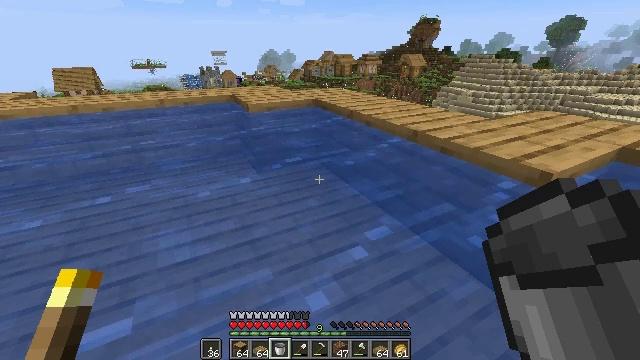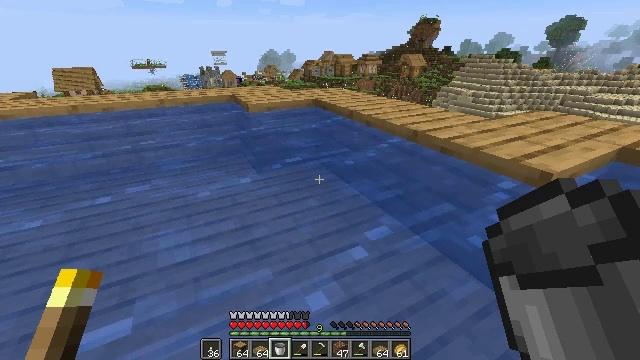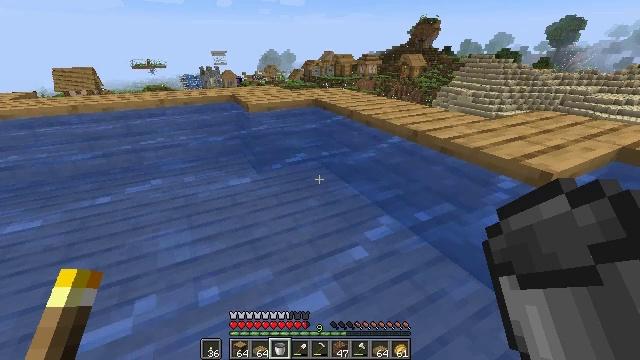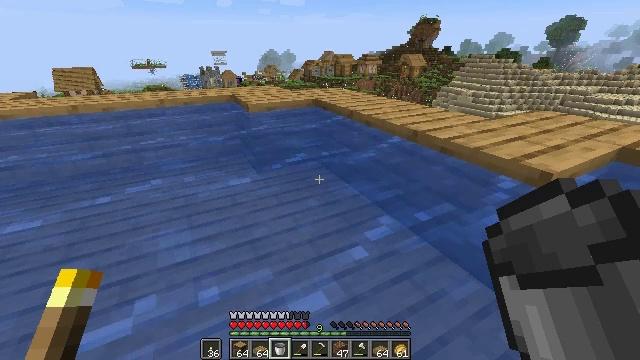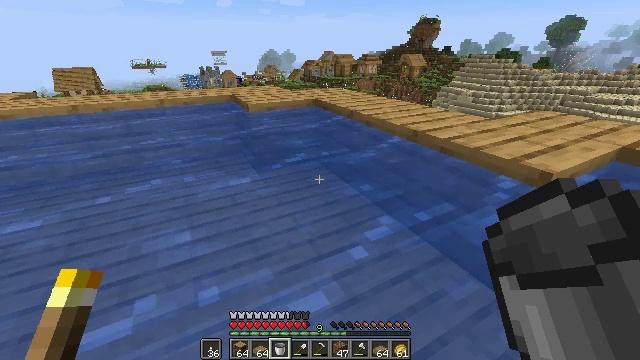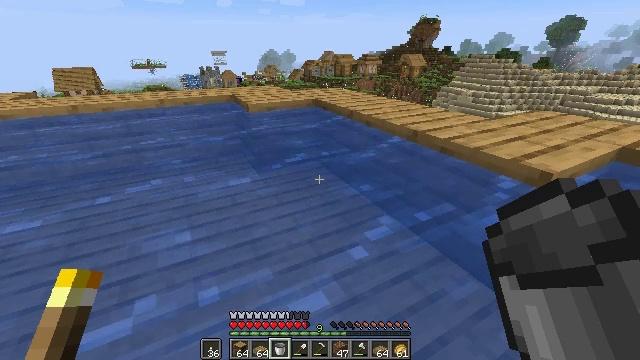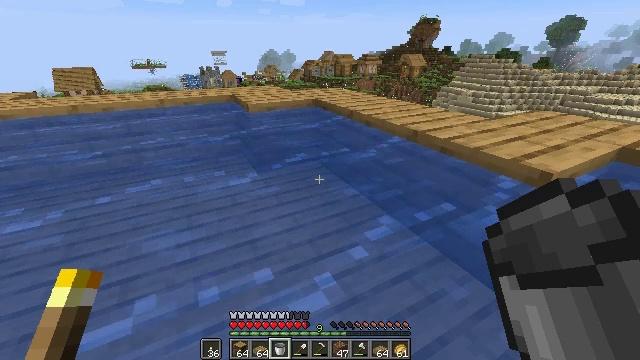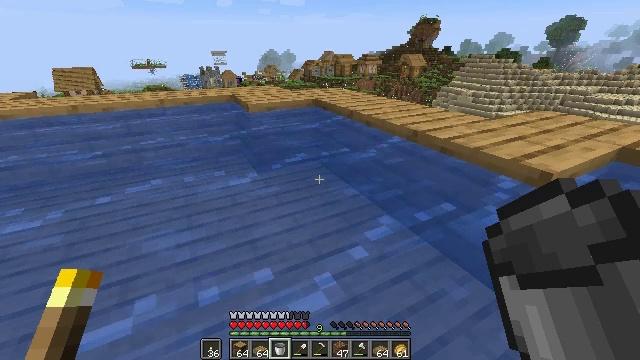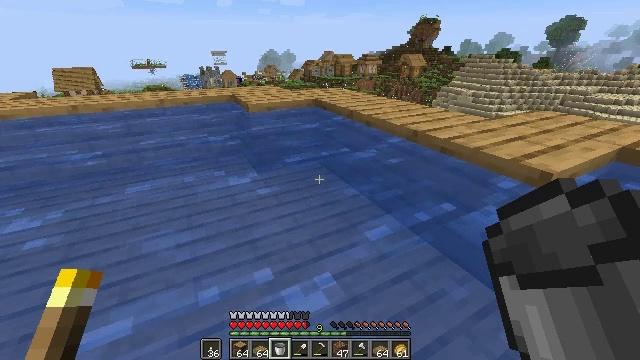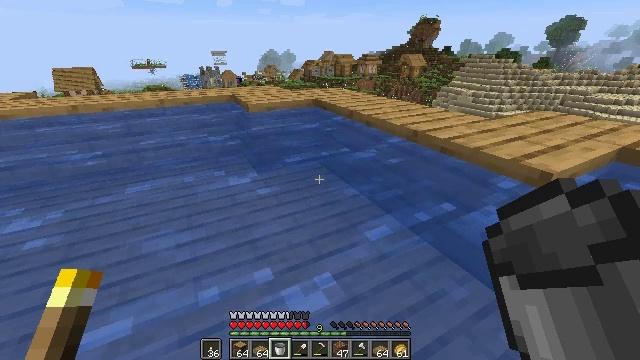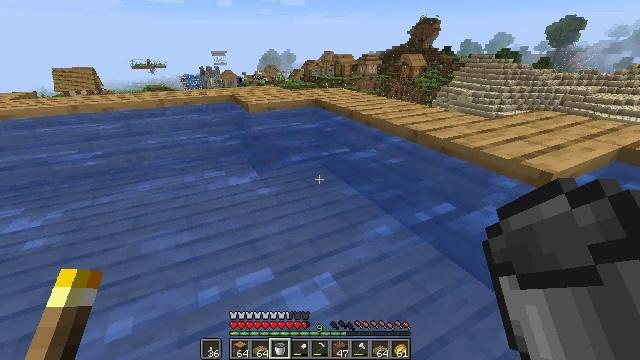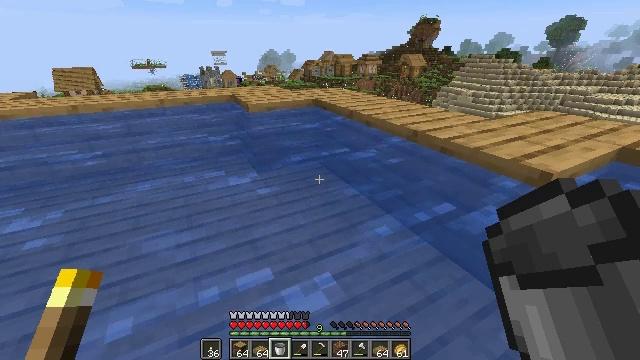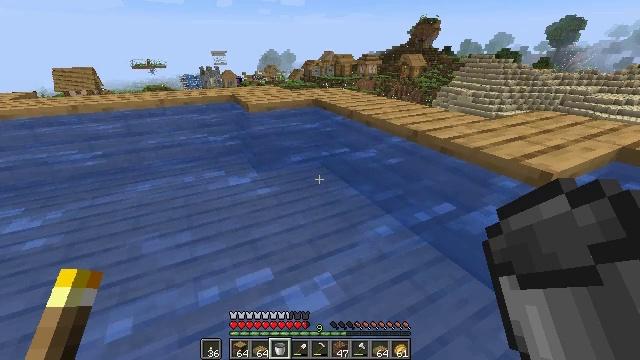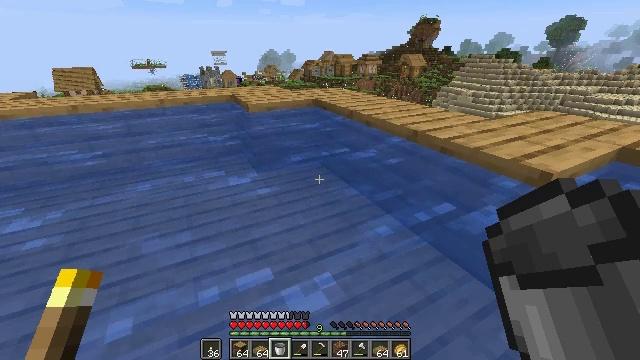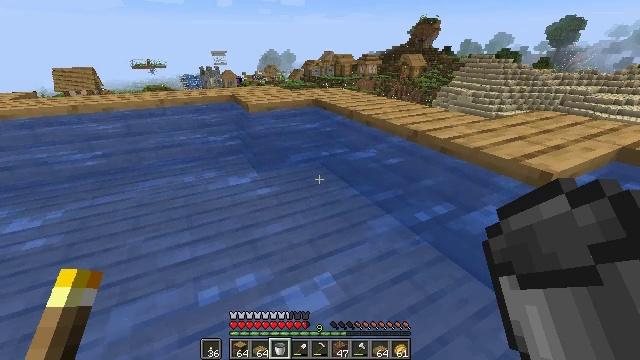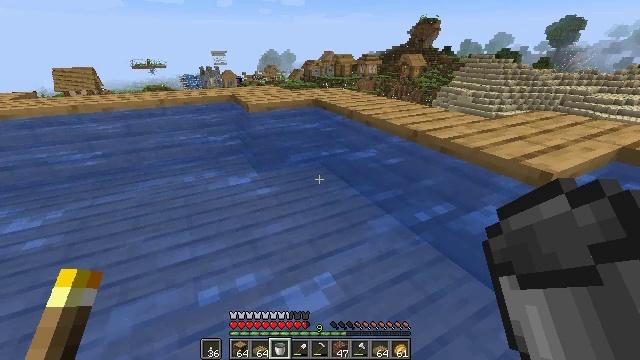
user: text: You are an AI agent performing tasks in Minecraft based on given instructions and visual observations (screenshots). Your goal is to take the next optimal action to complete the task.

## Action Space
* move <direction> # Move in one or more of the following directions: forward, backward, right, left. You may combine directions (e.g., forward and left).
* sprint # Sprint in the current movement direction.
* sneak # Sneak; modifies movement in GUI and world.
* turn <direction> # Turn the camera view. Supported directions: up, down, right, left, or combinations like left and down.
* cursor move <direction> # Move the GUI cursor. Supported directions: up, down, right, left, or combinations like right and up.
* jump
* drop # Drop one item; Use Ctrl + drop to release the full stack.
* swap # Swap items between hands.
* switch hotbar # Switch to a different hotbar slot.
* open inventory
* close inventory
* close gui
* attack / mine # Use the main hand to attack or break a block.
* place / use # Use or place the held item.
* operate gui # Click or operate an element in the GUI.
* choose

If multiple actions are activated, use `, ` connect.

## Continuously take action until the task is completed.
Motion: motion action
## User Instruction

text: Attack the oak slab to collect it.
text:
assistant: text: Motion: no_op
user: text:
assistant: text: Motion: no_op
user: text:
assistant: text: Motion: no_op
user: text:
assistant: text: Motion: no_op
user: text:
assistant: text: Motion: no_op
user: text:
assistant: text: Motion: no_op
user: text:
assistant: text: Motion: no_op
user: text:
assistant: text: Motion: no_op
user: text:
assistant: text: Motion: no_op
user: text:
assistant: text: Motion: no_op
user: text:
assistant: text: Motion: no_op
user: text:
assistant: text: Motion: no_op
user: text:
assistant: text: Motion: no_op
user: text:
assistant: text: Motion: no_op
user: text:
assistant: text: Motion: no_op
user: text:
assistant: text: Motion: no_op
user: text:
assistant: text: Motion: no_op
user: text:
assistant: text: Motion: no_op
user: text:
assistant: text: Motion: no_op
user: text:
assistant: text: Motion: no_op
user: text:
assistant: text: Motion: no_op
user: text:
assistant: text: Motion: no_op
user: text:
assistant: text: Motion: no_op
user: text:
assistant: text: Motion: no_op
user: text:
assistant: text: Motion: no_op
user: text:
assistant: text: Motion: no_op
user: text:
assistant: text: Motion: no_op
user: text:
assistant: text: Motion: no_op
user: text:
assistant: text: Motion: no_op
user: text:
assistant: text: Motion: no_op